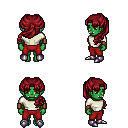
a pixel art fantasy rpg character, female body template, orc, green skin, white long-sleeve shirt, red pants, brunette princess hairstyle, leather bracers, metal boots, four views (front, back, left, right), 2x2 character sprite sheet, small pixel art, hard edges, no anti-aliasing